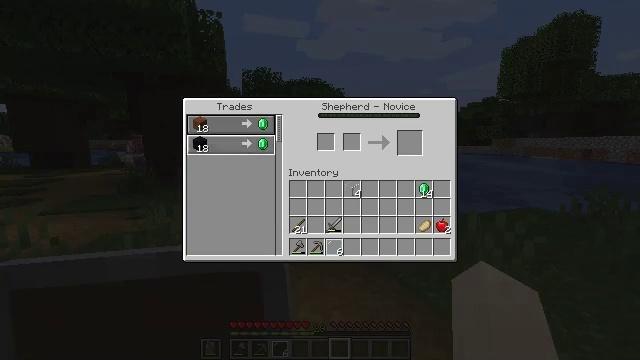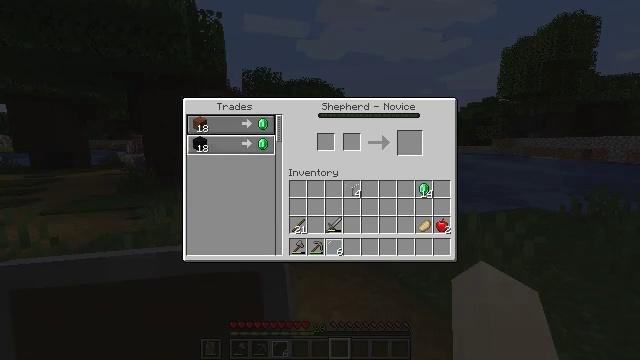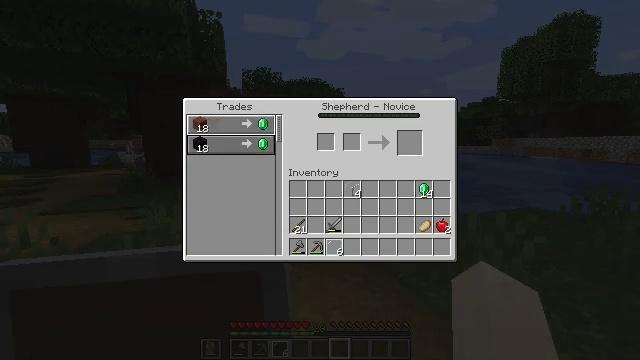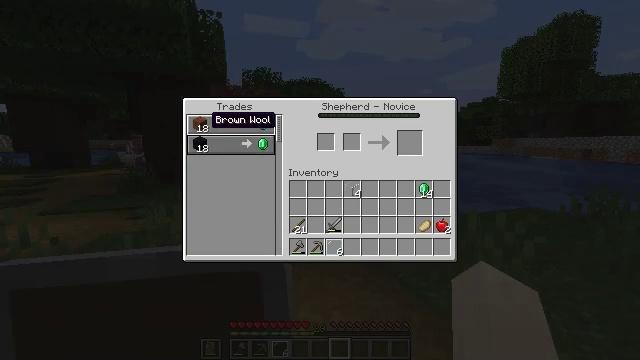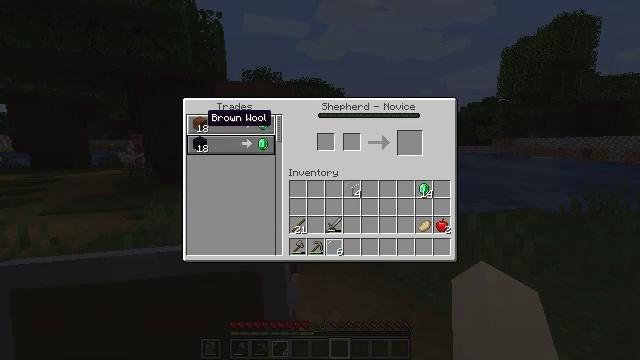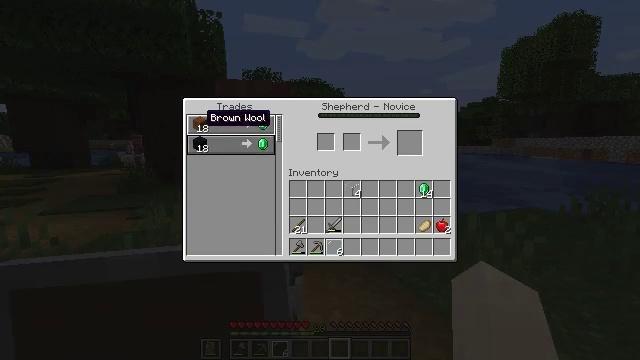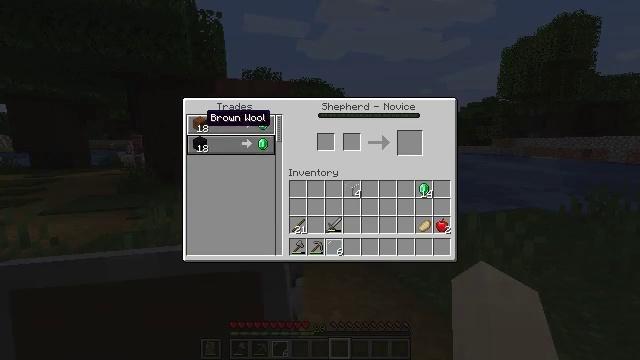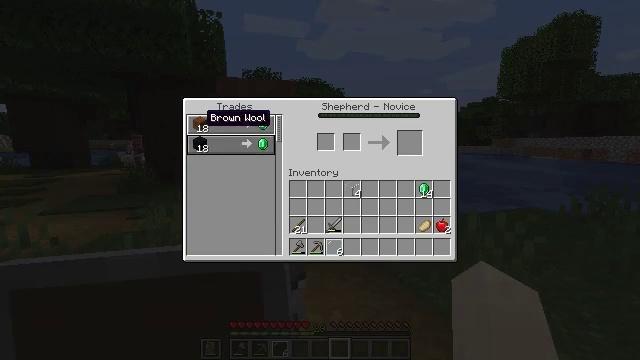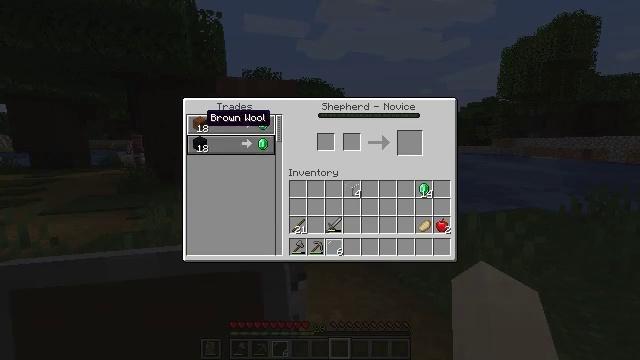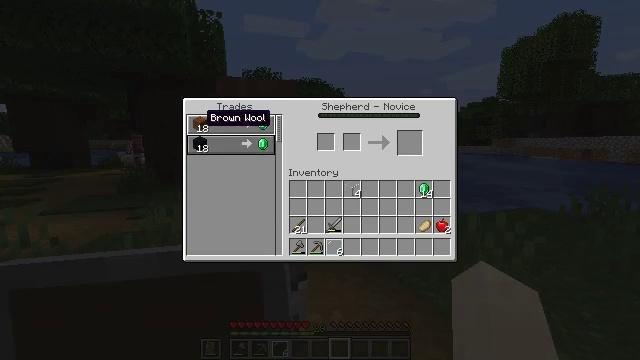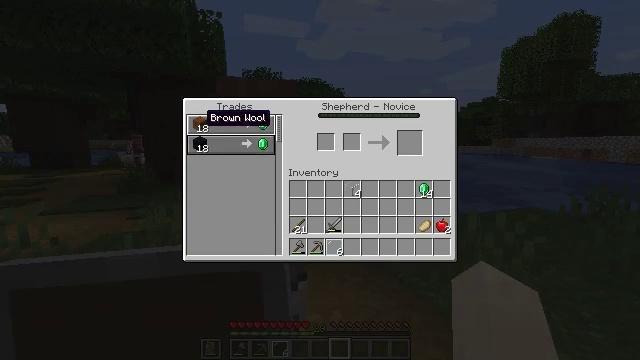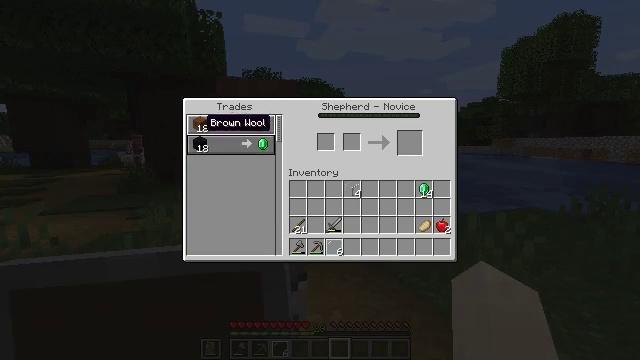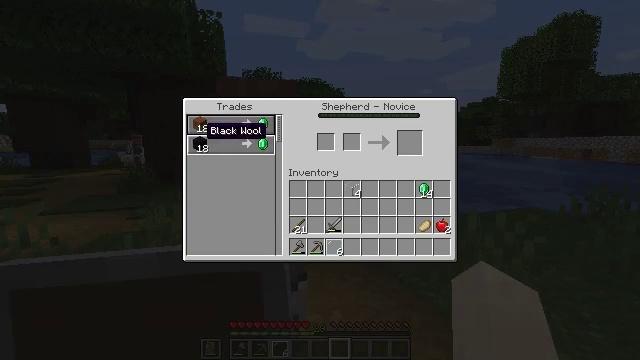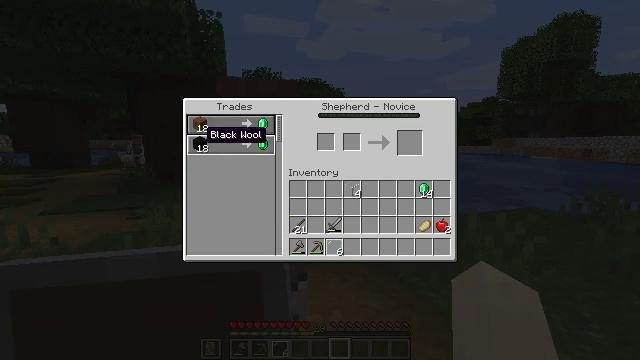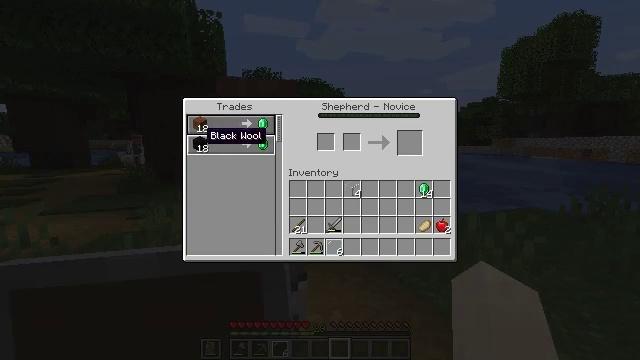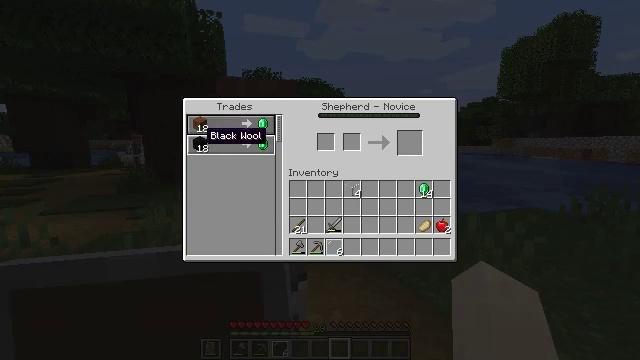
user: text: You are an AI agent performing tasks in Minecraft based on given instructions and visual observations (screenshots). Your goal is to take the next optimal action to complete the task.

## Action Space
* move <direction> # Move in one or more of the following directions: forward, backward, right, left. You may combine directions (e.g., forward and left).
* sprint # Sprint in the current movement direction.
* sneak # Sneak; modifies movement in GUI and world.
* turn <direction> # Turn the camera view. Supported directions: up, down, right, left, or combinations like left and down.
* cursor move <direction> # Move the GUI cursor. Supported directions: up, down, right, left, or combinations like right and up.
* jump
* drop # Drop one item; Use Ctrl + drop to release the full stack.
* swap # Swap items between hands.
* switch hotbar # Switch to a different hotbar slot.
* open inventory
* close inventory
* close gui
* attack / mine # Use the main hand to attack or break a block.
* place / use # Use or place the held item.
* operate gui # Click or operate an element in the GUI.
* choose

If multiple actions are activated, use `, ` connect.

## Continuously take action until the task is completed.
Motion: motion action
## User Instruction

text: Mine the loom block.
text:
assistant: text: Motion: cursor move left and up
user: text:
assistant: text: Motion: cursor move left
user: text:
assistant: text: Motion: no_op
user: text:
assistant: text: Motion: no_op
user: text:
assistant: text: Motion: no_op
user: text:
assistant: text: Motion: no_op
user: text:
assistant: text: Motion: no_op
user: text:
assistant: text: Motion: no_op
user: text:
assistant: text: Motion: no_op
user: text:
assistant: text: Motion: no_op
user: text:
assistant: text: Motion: no_op
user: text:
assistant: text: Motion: cursor move down
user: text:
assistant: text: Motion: no_op
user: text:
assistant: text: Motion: no_op
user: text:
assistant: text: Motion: no_op
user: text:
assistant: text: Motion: close inventory
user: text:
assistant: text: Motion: close inventory
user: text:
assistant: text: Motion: turn right and down, close inventory
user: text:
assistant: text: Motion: turn right and down
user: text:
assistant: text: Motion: turn right and down, switch to hotbar 1
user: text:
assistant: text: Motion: turn right and down, switch to hotbar 1
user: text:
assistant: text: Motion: switch to hotbar 1
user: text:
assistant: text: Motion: no_op
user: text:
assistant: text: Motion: no_op
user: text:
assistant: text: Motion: attack / mine
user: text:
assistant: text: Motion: attack / mine
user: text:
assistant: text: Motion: turn left and up, attack / mine
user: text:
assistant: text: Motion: turn left and up, attack / mine
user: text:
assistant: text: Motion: attack / mine
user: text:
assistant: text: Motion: attack / mine